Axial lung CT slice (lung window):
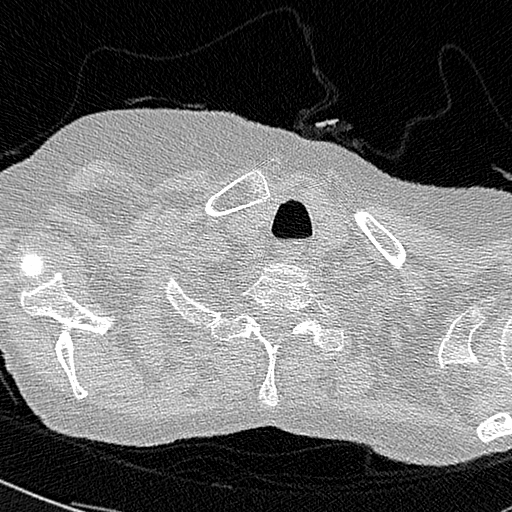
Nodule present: no